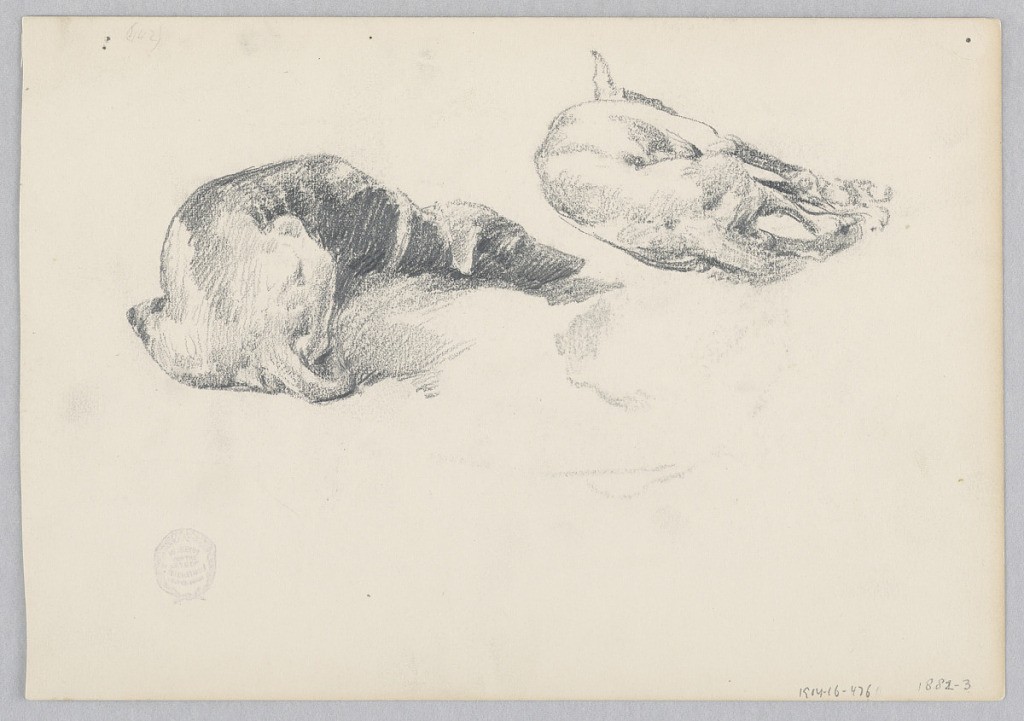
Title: Dogs
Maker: Robert Frederick Blum, American, 1857–1903
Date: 1882–1883
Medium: Graphite on wove paper
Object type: Drawing
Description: Recto: Sketch of dogs sleeping; Verso: Sketch of a female figure.